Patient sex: F
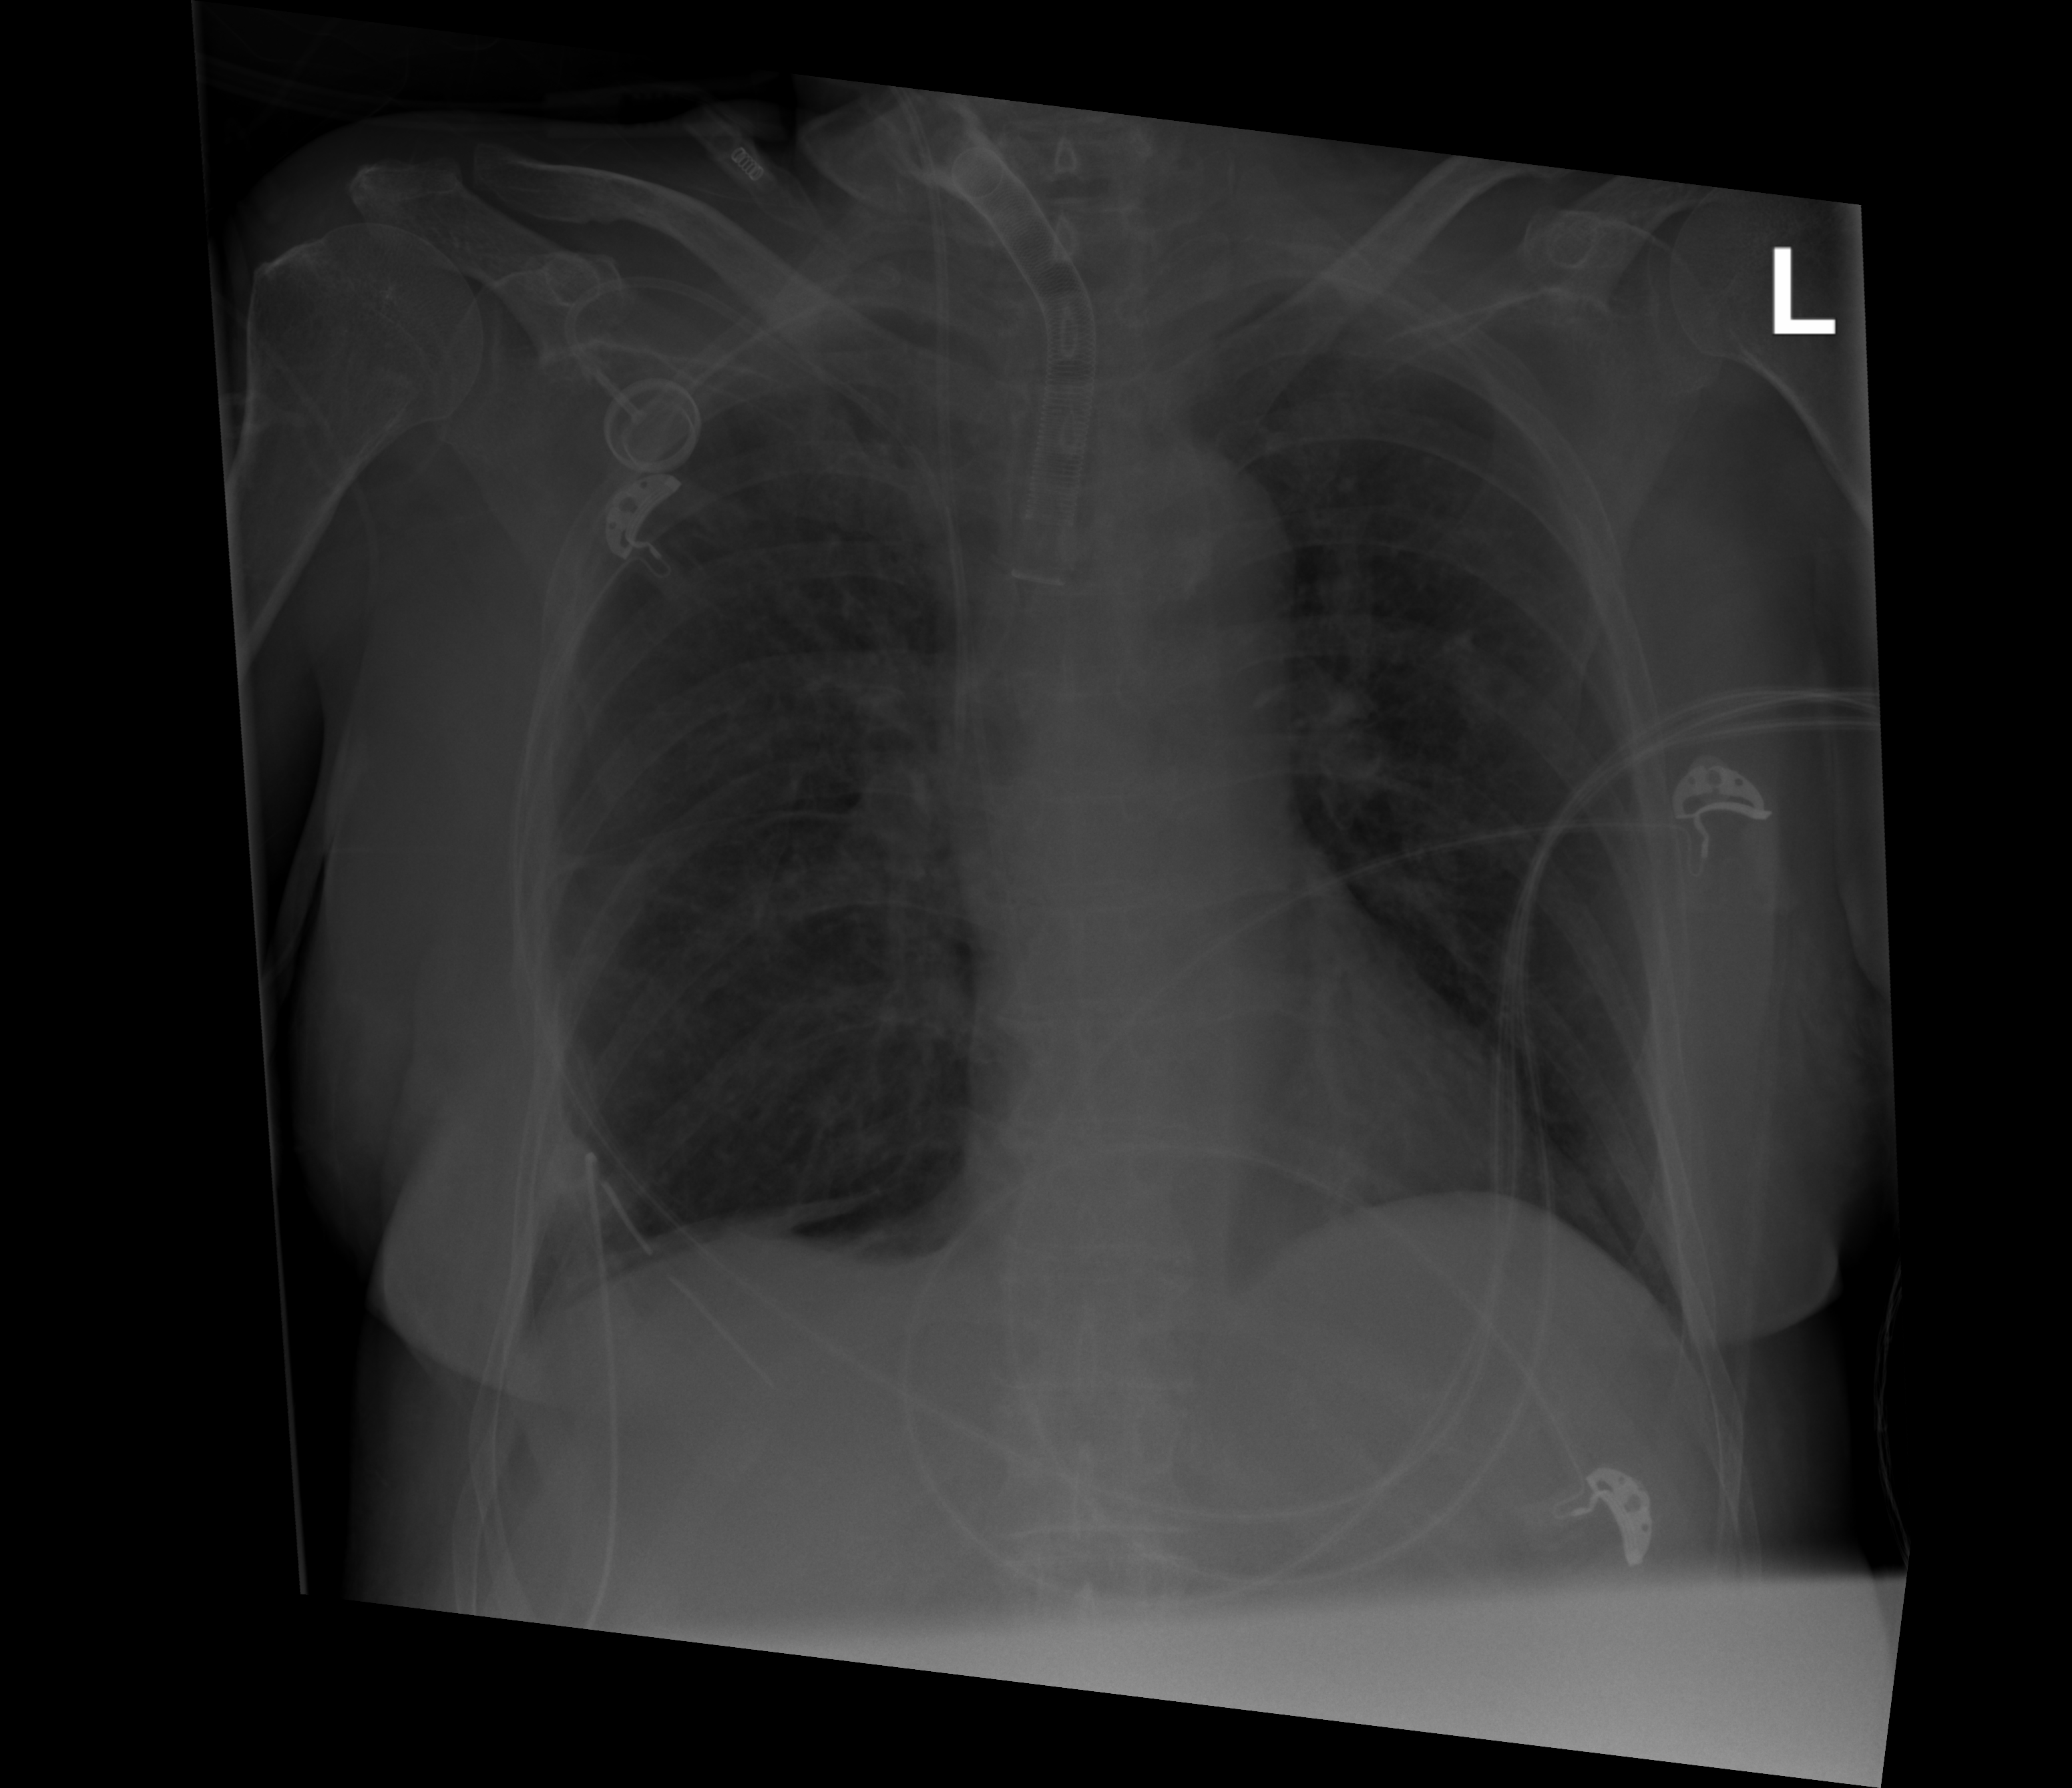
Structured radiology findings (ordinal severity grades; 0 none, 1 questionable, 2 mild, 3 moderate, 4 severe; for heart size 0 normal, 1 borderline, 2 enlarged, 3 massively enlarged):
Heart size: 0
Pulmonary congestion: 0
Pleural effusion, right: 2
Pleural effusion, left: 0
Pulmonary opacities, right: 0
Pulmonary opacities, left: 0
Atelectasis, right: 2
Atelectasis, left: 0